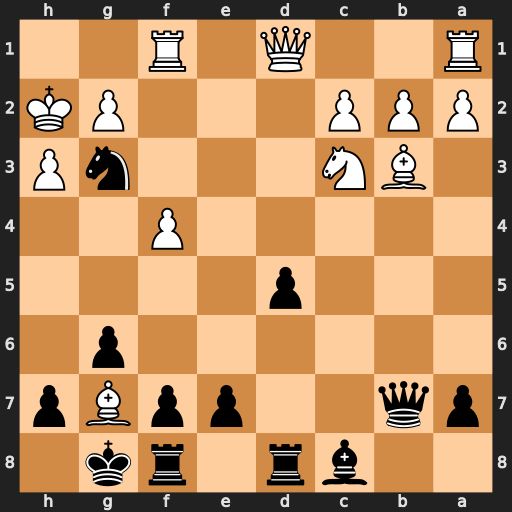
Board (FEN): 2br1rk1/pq2ppBp/6p1/3p4/5P2/1BN3nP/PPP3PK/R2Q1R2
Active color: b
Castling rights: -
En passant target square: -
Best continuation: Nxf1+ Qxf1 Kxg7